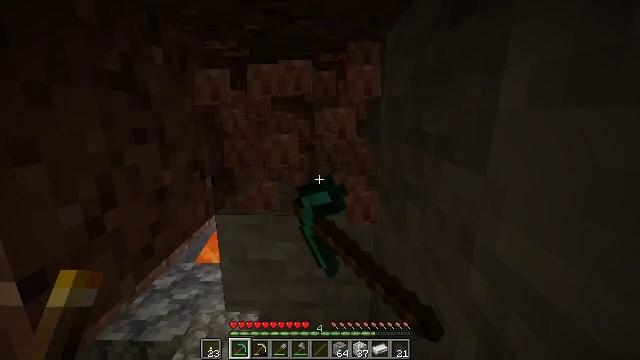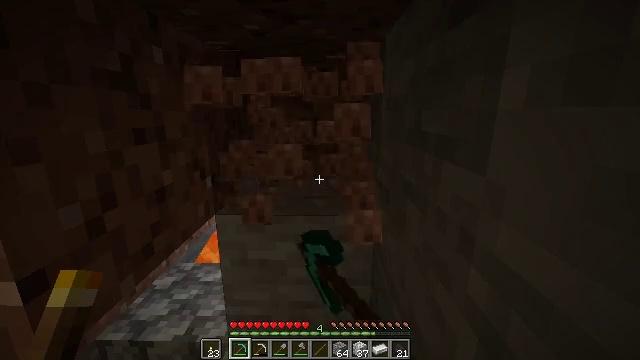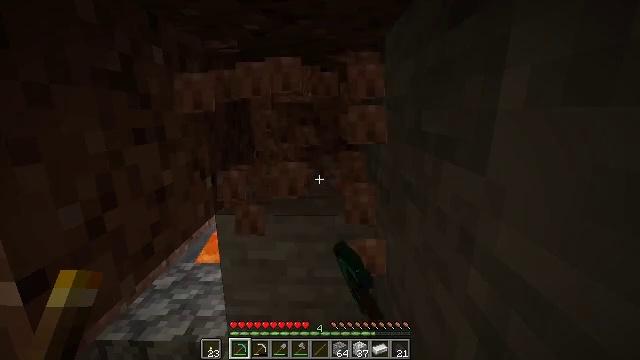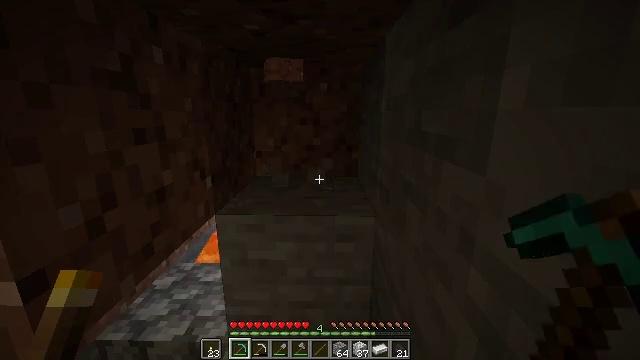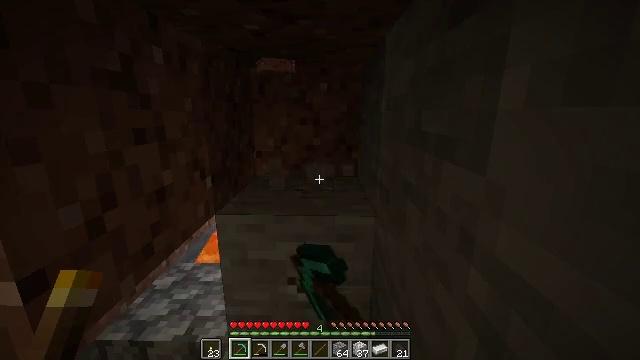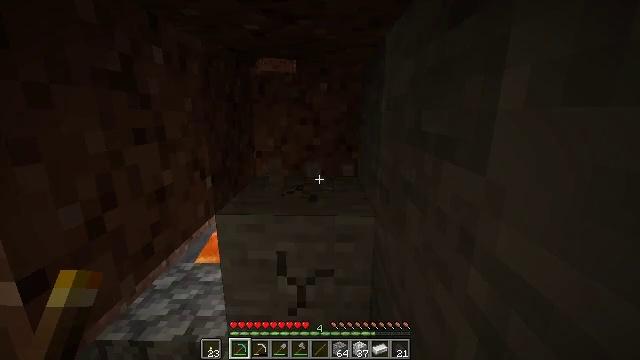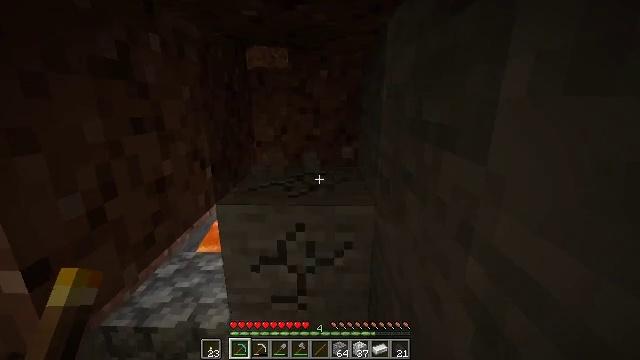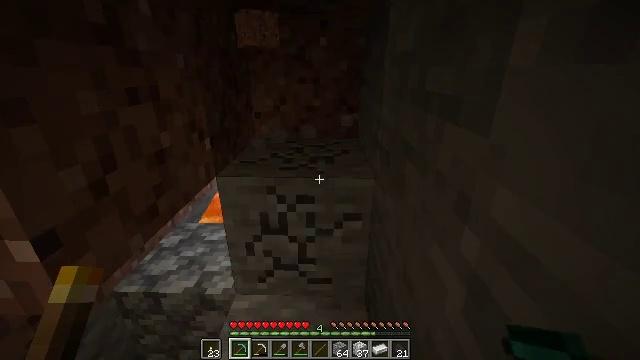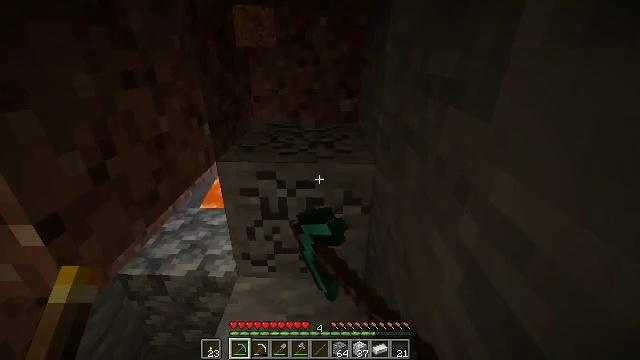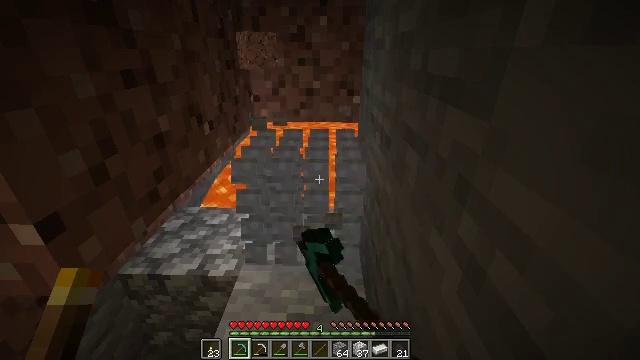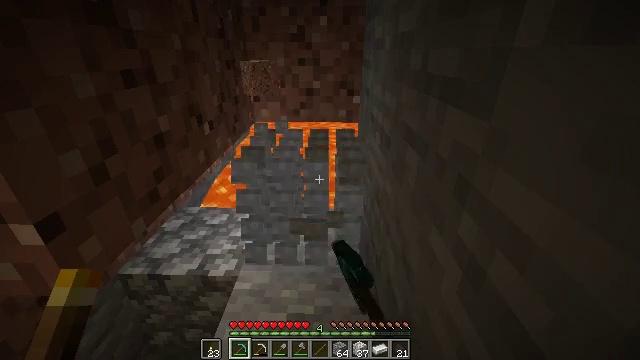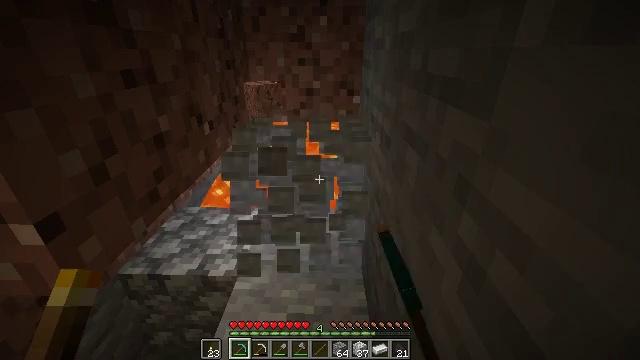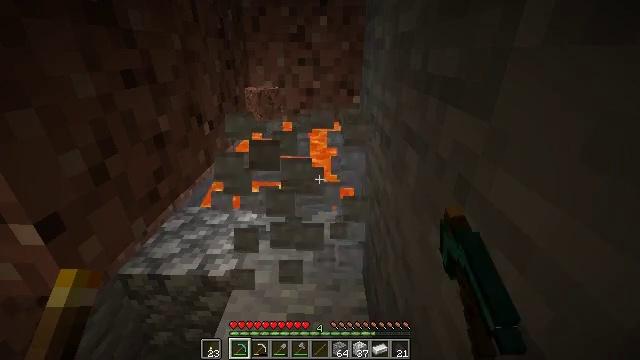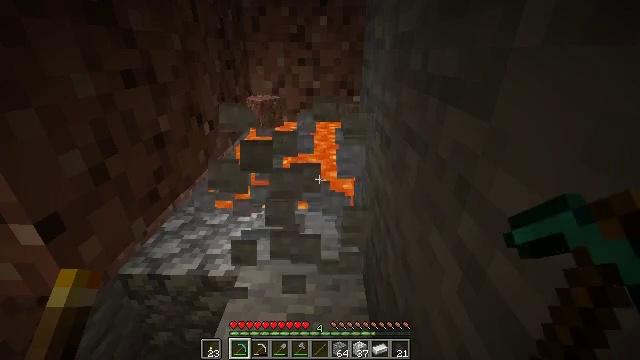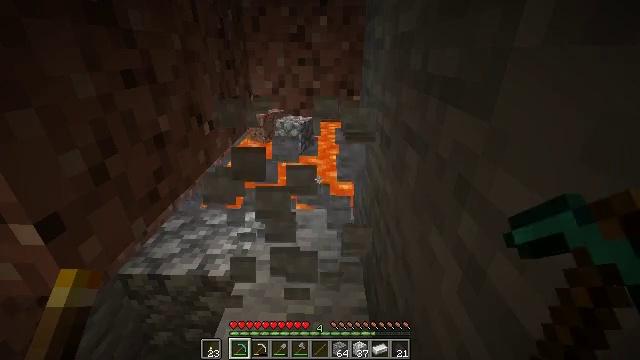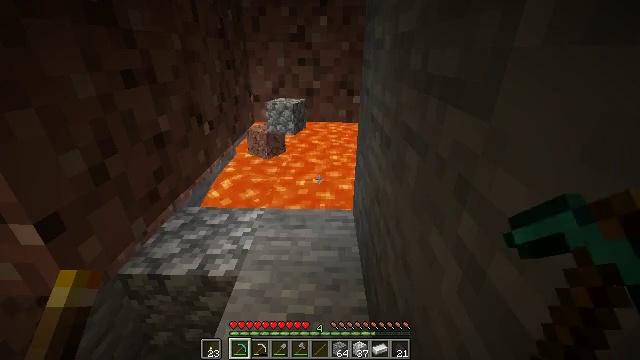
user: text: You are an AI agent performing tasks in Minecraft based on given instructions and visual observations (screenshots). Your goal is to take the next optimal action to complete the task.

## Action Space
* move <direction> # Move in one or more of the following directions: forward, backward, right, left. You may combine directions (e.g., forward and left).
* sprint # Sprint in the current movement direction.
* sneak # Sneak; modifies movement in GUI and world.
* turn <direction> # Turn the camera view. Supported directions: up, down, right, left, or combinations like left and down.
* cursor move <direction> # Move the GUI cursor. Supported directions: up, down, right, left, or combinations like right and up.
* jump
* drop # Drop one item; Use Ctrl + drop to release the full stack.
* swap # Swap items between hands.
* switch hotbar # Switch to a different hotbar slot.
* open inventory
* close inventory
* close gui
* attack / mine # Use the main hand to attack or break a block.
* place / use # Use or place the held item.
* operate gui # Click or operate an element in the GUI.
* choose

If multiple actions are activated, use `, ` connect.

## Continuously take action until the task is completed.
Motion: motion action
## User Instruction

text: Use a pickaxe to gather granite.
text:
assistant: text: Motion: attack / mine
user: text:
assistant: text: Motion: attack / mine
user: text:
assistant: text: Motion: attack / mine
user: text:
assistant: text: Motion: attack / mine
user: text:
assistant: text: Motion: attack / mine
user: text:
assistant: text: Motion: turn down, attack / mine
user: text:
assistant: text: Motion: turn down, attack / mine
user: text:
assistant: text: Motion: turn down, attack / mine
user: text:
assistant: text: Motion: attack / mine
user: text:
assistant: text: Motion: attack / mine
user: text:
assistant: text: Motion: attack / mine
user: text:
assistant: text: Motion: attack / mine
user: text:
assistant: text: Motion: attack / mine
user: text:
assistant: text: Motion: attack / mine
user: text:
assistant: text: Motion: attack / mine
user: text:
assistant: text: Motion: attack / mine
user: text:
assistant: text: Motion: attack / mine
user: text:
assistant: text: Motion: attack / mine
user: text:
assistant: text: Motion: attack / mine
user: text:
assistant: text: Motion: attack / mine
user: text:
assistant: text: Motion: attack / mine
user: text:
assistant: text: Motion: attack / mine
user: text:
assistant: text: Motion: attack / mine
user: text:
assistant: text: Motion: attack / mine
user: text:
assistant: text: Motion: no_op
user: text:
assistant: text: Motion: no_op
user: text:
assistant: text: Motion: turn right and up
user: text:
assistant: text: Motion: turn up
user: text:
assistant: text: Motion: turn up
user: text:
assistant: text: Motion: turn left and up